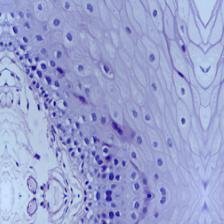
Diagnosis: Normal